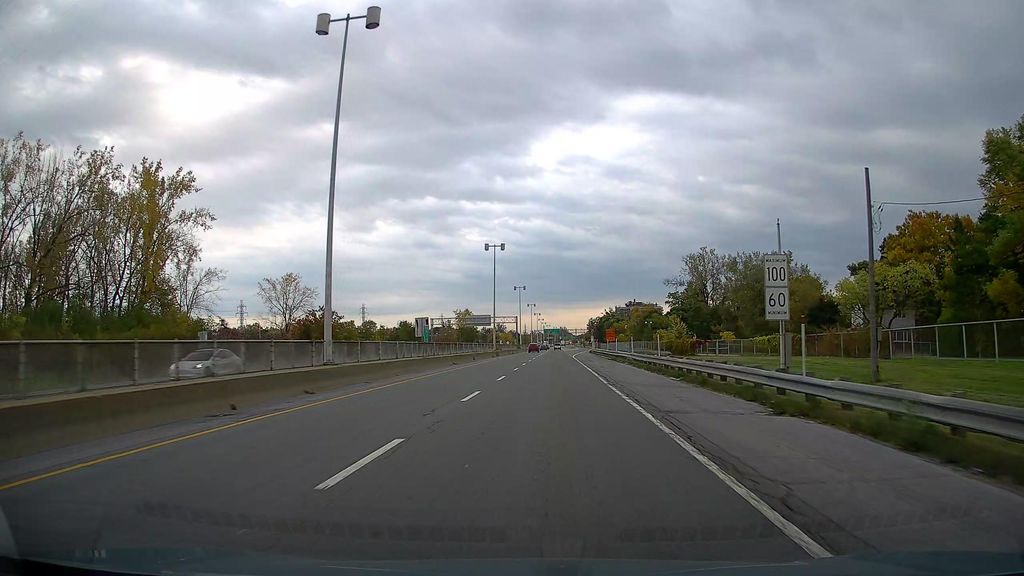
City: montreal